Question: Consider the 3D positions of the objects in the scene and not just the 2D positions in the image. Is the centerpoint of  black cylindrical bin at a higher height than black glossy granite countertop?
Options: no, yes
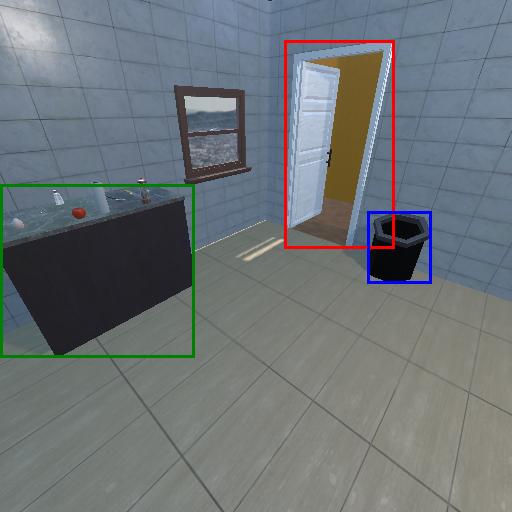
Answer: no